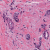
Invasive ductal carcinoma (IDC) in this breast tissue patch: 0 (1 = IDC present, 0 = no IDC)